Question: I am creating an app for Windows Phone 8. I have installed Visual Studio 2013 express Update 3. I am trying to implement a basic Text To Speech app. I have read the following documentation: <URL>
I am told to set the ID_CAP_SPEECH_RECOGNITION capabilities in the manifest. I got only:

What should I do?
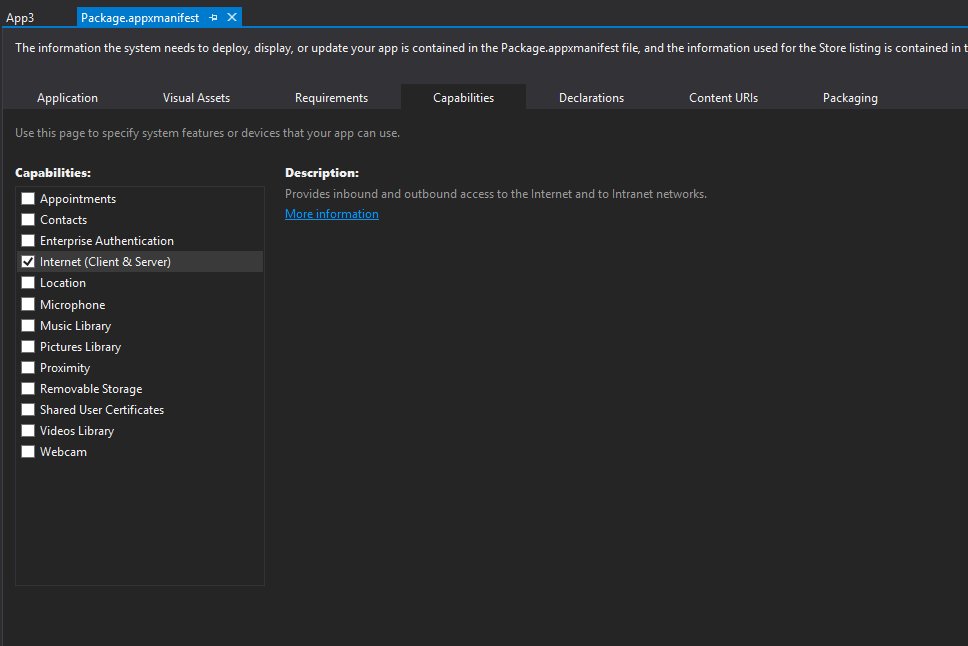
Answer: As I can see your app is WinRT app. But you are trying to use documentation for Silverlight for Windows Phone.
So if you need to use Text-To-Speech on WinRT you can start <URL>
And if you need to use Speech Recognition on WinRT you can start <URL>
Or you need to create new Silverlight for Windows Phone project.